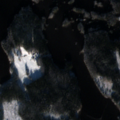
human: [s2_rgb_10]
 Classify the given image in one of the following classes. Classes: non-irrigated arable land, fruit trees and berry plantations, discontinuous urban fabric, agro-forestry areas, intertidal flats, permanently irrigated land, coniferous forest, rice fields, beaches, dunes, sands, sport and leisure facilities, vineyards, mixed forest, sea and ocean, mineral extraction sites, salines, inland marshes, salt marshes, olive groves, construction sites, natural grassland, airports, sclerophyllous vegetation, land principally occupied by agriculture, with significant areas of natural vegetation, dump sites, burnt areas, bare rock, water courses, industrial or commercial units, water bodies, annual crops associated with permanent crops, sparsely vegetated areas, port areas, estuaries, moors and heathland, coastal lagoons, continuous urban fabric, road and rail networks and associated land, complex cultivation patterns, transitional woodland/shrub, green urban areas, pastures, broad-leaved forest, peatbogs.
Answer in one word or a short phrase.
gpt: mixed forest, transitional woodland/shrub, water bodies